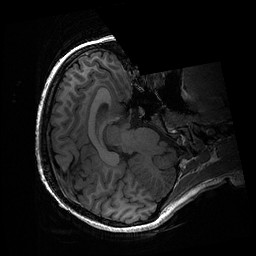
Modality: T1w
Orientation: axial